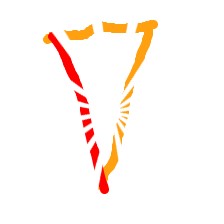
Shape: triangle